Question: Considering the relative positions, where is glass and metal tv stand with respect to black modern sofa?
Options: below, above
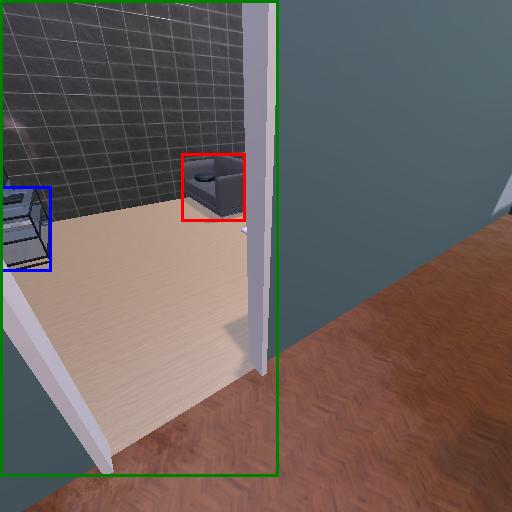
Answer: below